Question: After installing ReSharper I've noticed a problem with the IntelliSense;
>
In the image it is clearly visible that the IntelliSense of Visual Studio is displayed over the one of ReSharper (which by the way has the focus, so using the arrow keys will move the highlight section of the completion list below).
I've tried to do several things without any result (always with VS restart):
- - - - - - - -
None of them helped me fix this issue which results in a particular annoying problem while trying to write anything.
> JetBrains ReSharper 8.2 C# EditionMicrosoft Visual Studio Professional 2013 Version 12.0.30110.00 Update 1
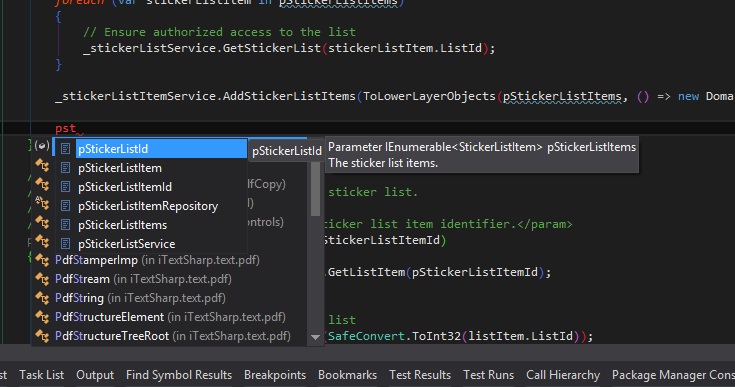
Answer: This is a conflict with the "plain text completion" feature of the Viasfora extension. It's been fixed in source by detecting when ReSharper is installed: <URL> Should be fixed in a new release soon, I guess.